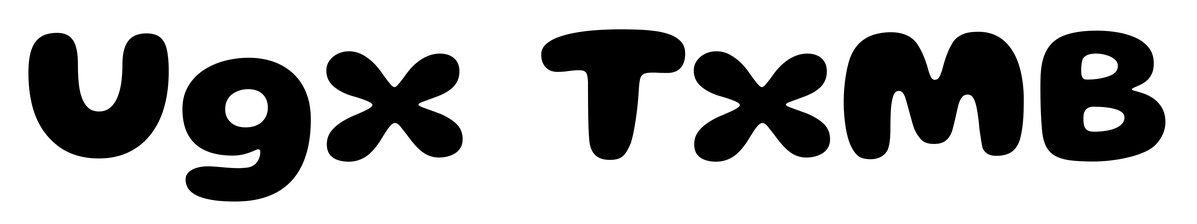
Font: Gluten_Bold